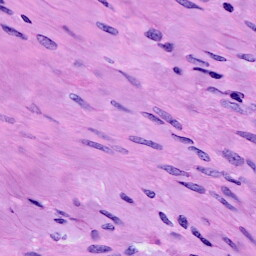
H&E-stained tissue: Cervix